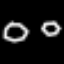
Label: octagon